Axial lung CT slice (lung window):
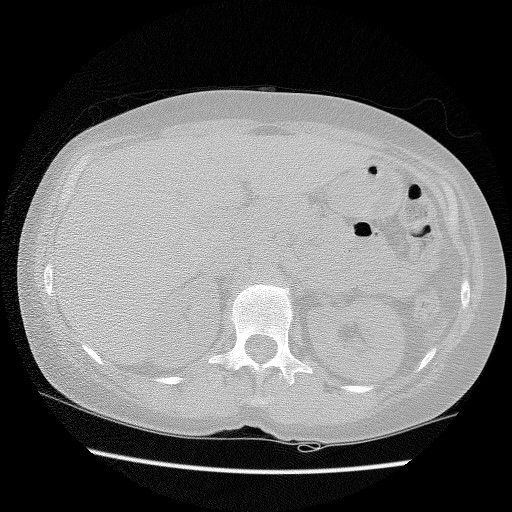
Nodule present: no